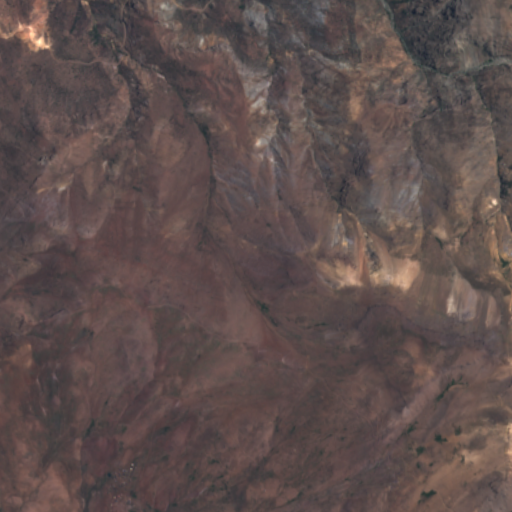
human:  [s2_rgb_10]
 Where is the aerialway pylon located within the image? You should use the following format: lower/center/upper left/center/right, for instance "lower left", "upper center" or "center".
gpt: The aerialway pylon is located in the lower of the image.
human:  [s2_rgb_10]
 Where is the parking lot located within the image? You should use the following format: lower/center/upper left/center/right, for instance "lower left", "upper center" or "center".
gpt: The parking lot is located in the lower left of the image.
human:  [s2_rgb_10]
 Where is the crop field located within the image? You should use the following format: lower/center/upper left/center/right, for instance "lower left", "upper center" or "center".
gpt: There is no crop field in the image.